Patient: sex F, age 68
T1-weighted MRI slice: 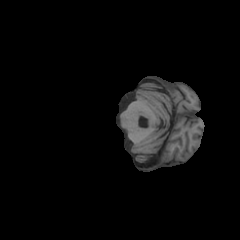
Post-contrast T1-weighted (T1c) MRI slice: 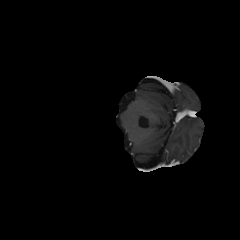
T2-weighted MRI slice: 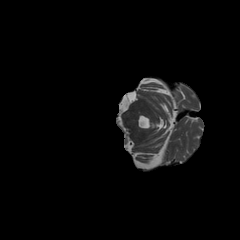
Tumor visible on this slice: no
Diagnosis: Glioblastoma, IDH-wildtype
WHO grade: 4